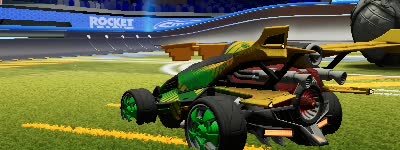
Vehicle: aftershock